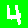
Digit: 4